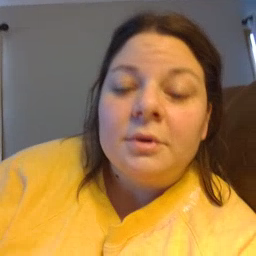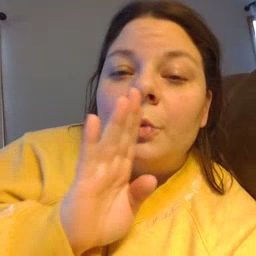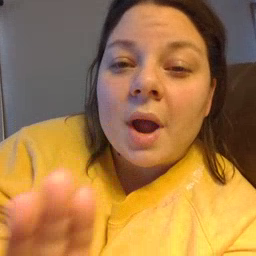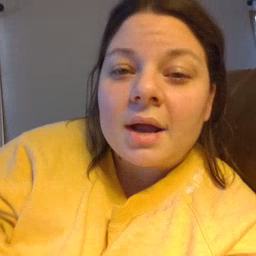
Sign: quiet